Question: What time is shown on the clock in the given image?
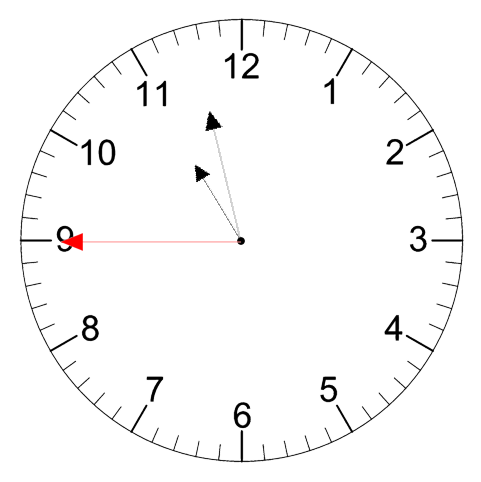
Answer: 10:57:45